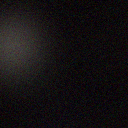
Screen state: off